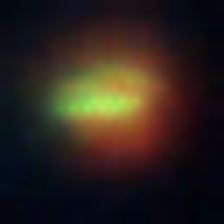
Taxon: NanoPlankton
Group: Other